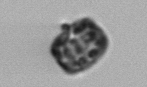
Label: Thalassiosira